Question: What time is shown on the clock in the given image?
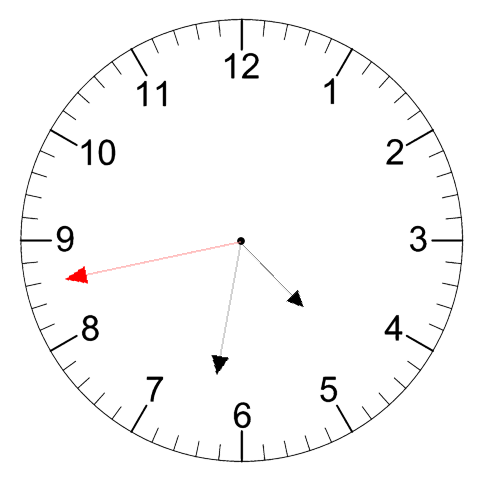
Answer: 04:31:43